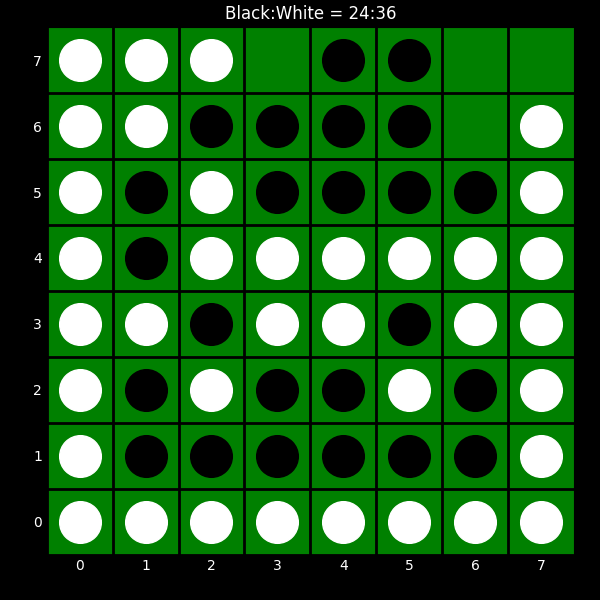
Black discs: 24
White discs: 36